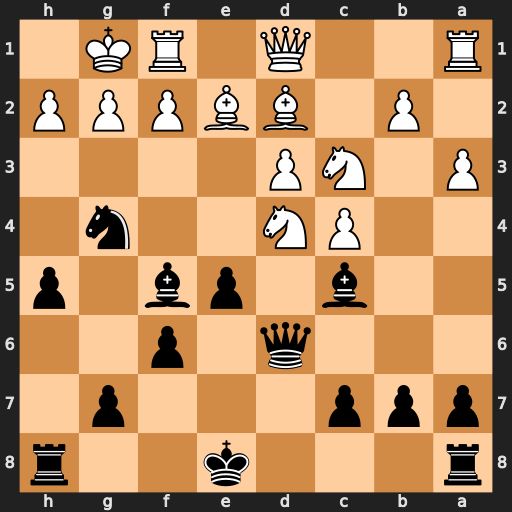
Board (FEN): r3k2r/ppp3p1/3q1p2/2b1pb1p/2PN2n1/P1NP4/1P1BBPPP/R2Q1RK1
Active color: b
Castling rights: kq
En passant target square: -
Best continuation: exd4 Bf4 Qxf4